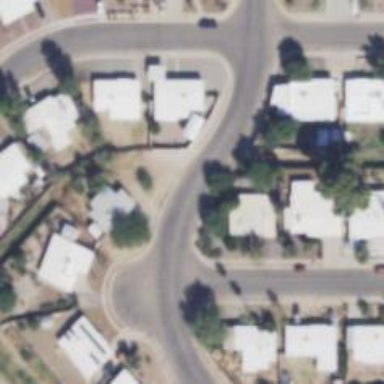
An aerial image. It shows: Alleyway designated as service road.